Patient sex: F
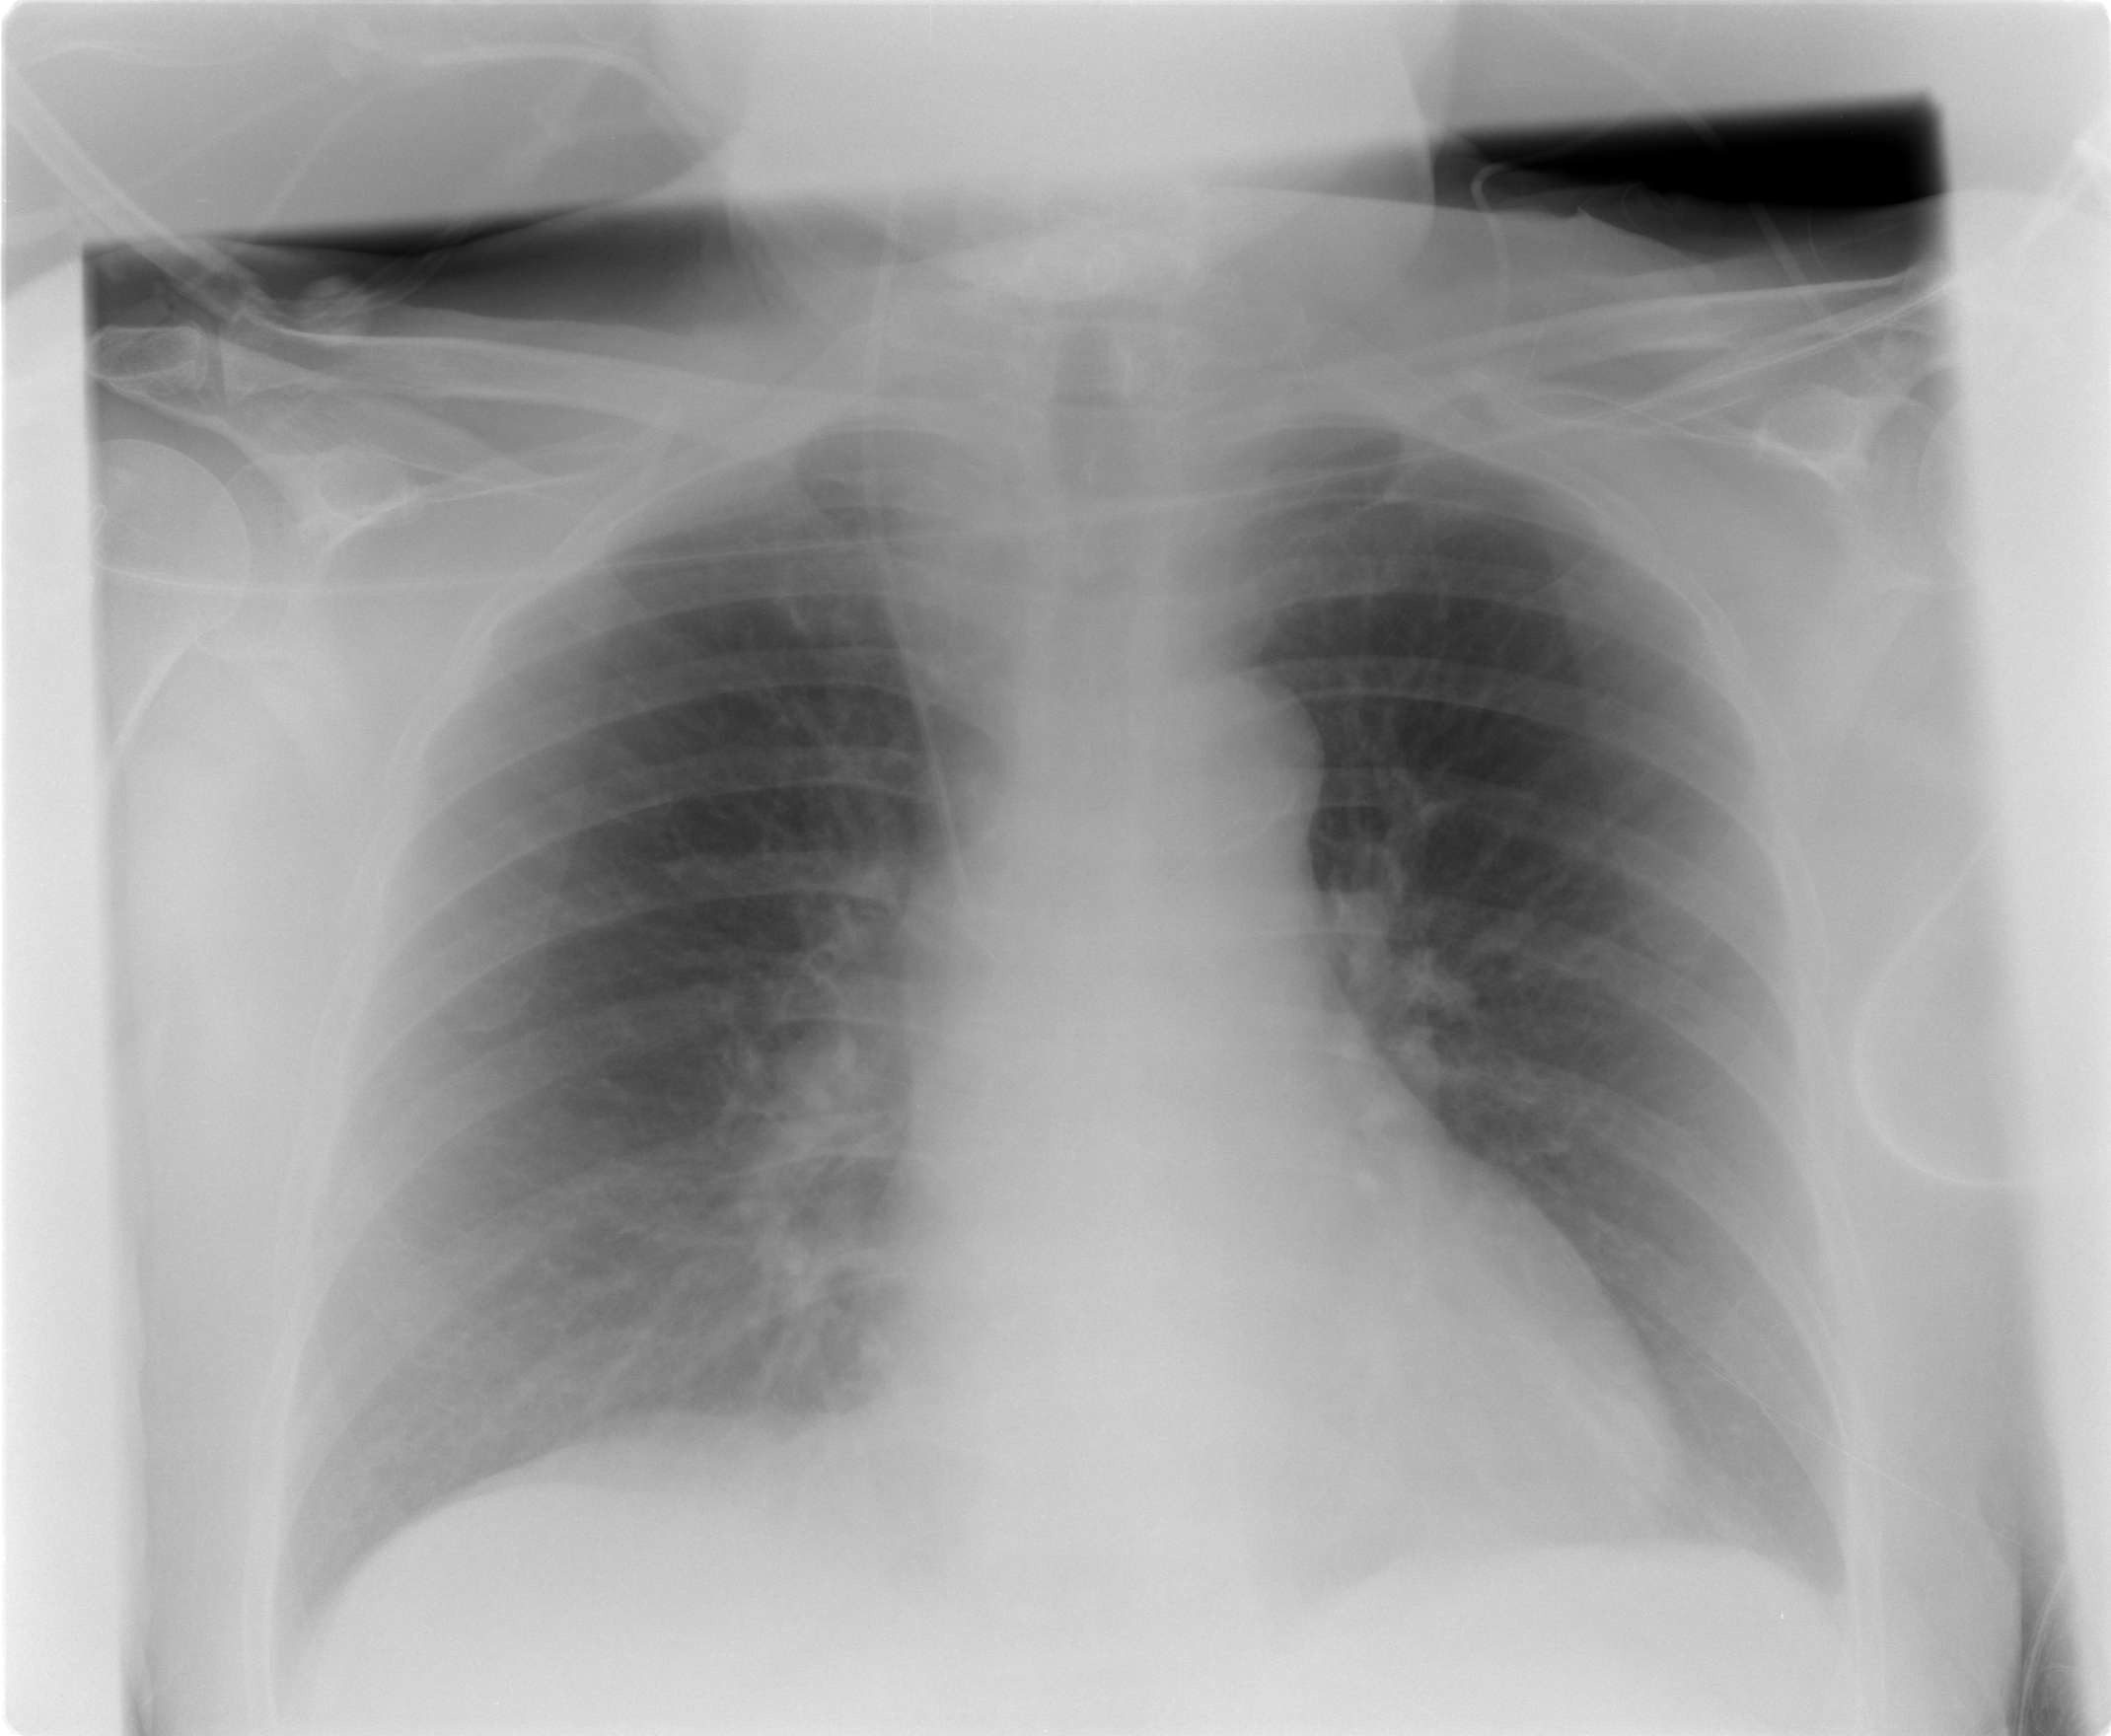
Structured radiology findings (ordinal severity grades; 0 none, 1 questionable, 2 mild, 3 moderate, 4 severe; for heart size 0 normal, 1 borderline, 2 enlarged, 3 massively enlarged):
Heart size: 0
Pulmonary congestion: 0
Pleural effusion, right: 0
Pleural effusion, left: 1
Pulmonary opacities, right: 0
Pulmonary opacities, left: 0
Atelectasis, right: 0
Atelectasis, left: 0